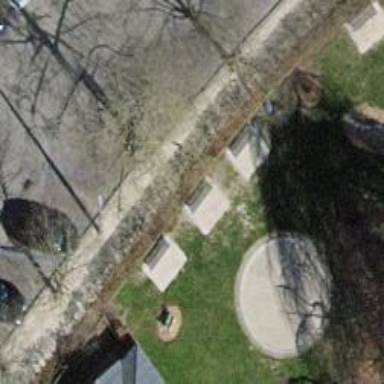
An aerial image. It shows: Blue bench.